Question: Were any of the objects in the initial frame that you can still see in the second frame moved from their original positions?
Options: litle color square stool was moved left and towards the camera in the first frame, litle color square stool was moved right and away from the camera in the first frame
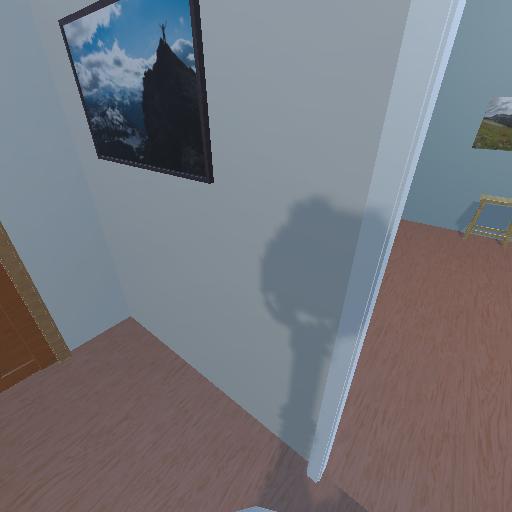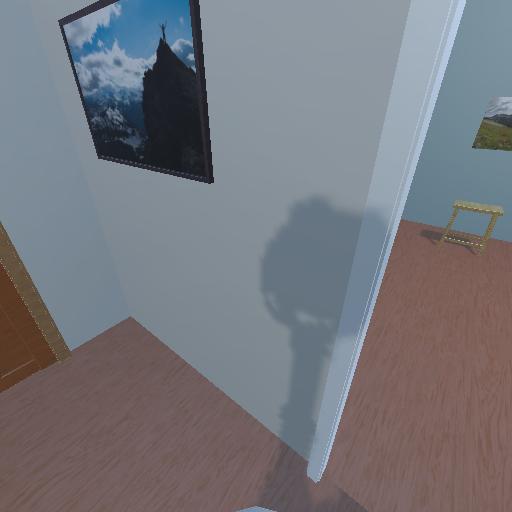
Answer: litle color square stool was moved left and towards the camera in the first frame